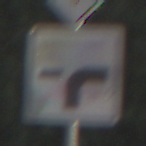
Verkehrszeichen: VerlaufVorfahrtsstrasse9
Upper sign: Vorfahrtsstrasse
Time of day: MorningAfternoon
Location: Outdoor (Urban)
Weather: PartlyCloudy
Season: NotSpecified
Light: Natural